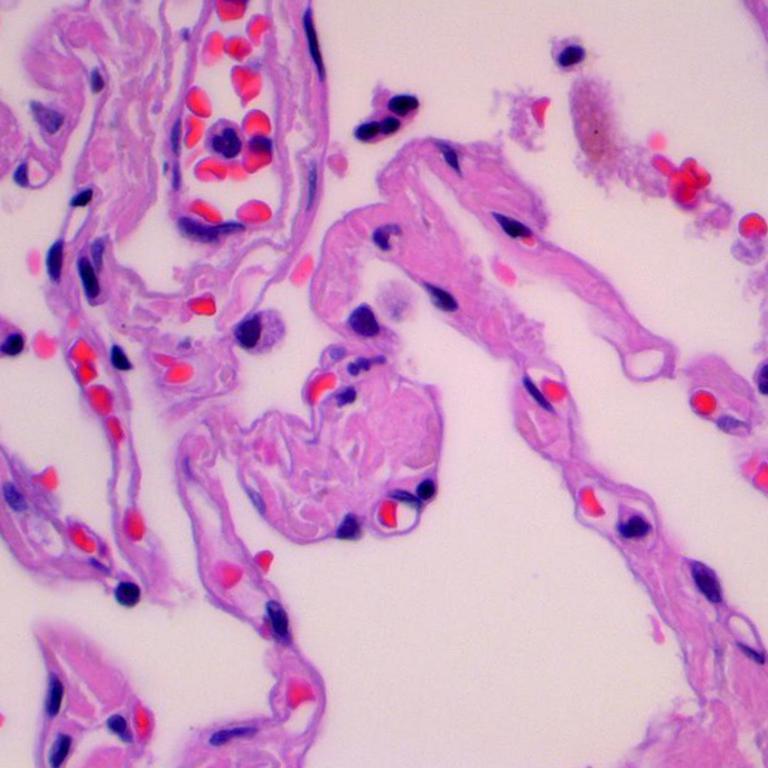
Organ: lung
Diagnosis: benign